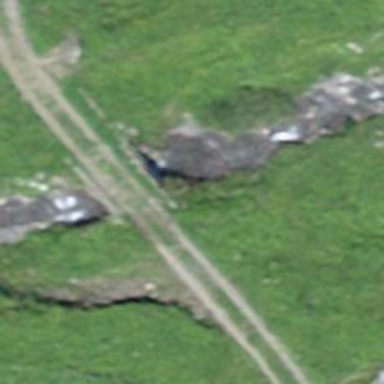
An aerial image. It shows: Unpaved track road with bridge. The track has grade 3 surface.